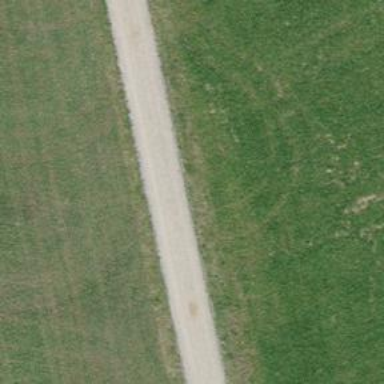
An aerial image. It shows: Track with grade2 pebblestone surface.